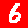
Digit: 6